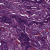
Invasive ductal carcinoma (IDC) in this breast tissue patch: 1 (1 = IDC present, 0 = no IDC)